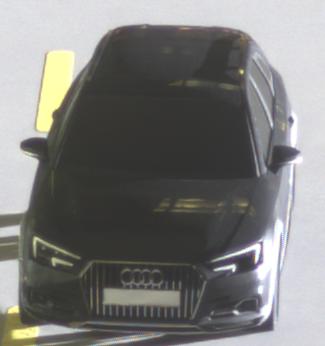
Make: Audi
Model: A4 Allroad 45 TFSI
Detailed model: A4 (B9) allroad
Model produced from: 2019/02
Model produced until: 2019/05
Doors: 5
Color: black
Road condition: dry road
Daytime: night
Contrast: high contrast